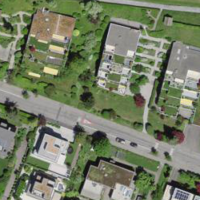
EUNIS habitat code: 55
Species observed at this site:
Medicago sativa